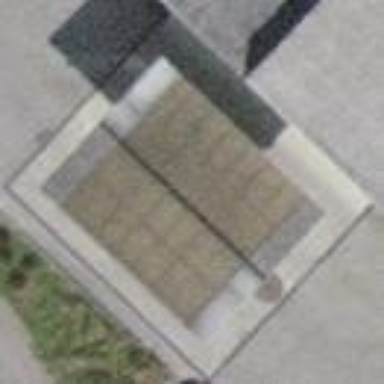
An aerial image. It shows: View of roof of building.